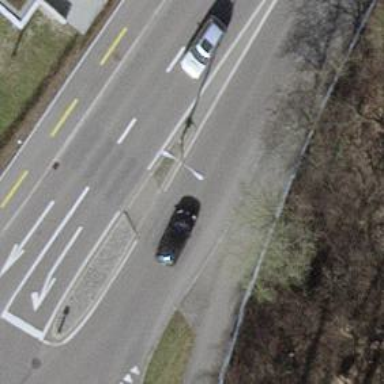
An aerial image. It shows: Uncontrolled road crossing.